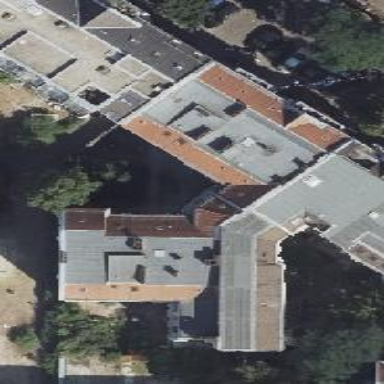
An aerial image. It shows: Part of building.